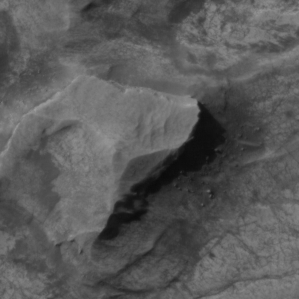
Label: non_frost